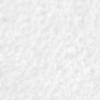
Label: no_change